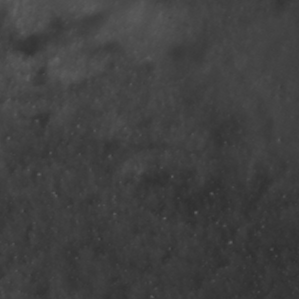
Label: non_frost